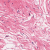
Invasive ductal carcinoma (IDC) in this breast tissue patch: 0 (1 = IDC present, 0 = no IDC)